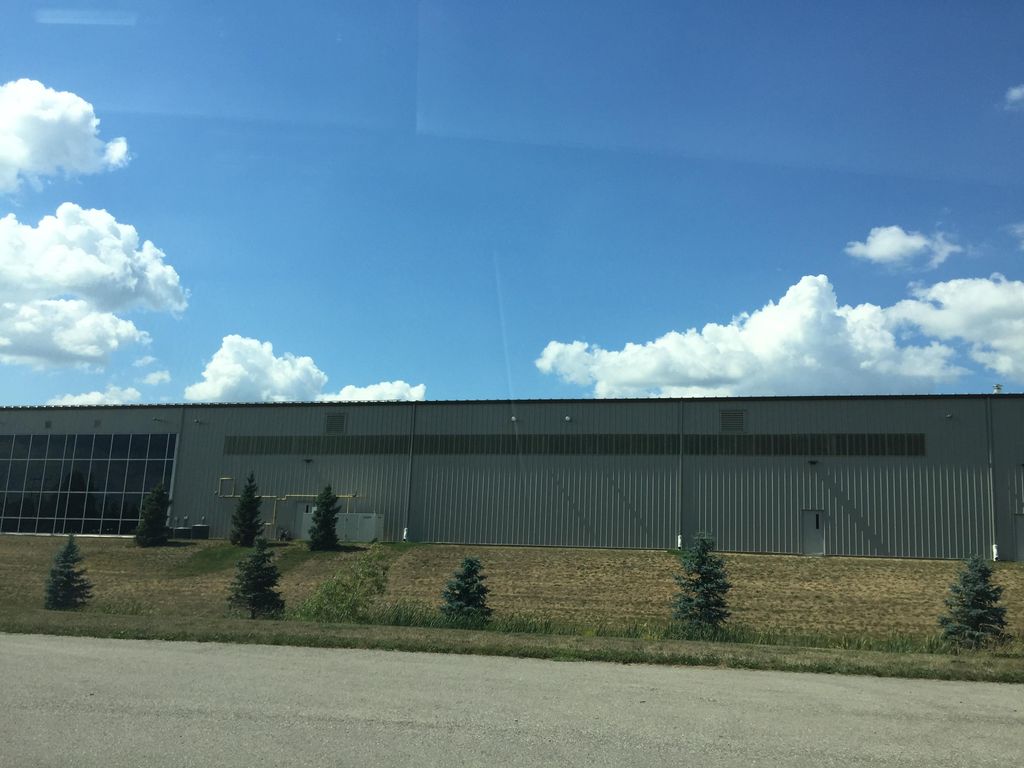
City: kitchener-waterloo